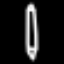
Label: pencil